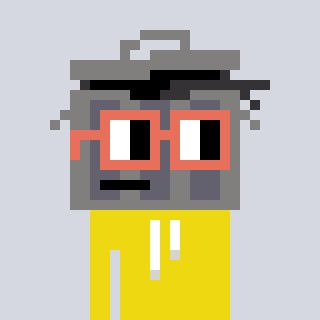
a pixel art character with square orange glasses, a trashcan-shaped head and a yellow-colored body on a cool background